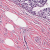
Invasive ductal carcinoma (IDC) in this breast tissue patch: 0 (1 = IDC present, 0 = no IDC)